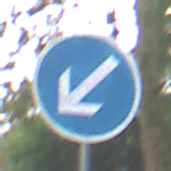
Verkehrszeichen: VorgeschriebeneVorbeifahrtLinks
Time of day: MorningAfternoon
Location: Outdoor (Urban)
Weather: Overcast
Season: NotSpecified
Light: Natural